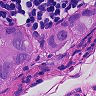
Metastatic tissue present: yes